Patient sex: M
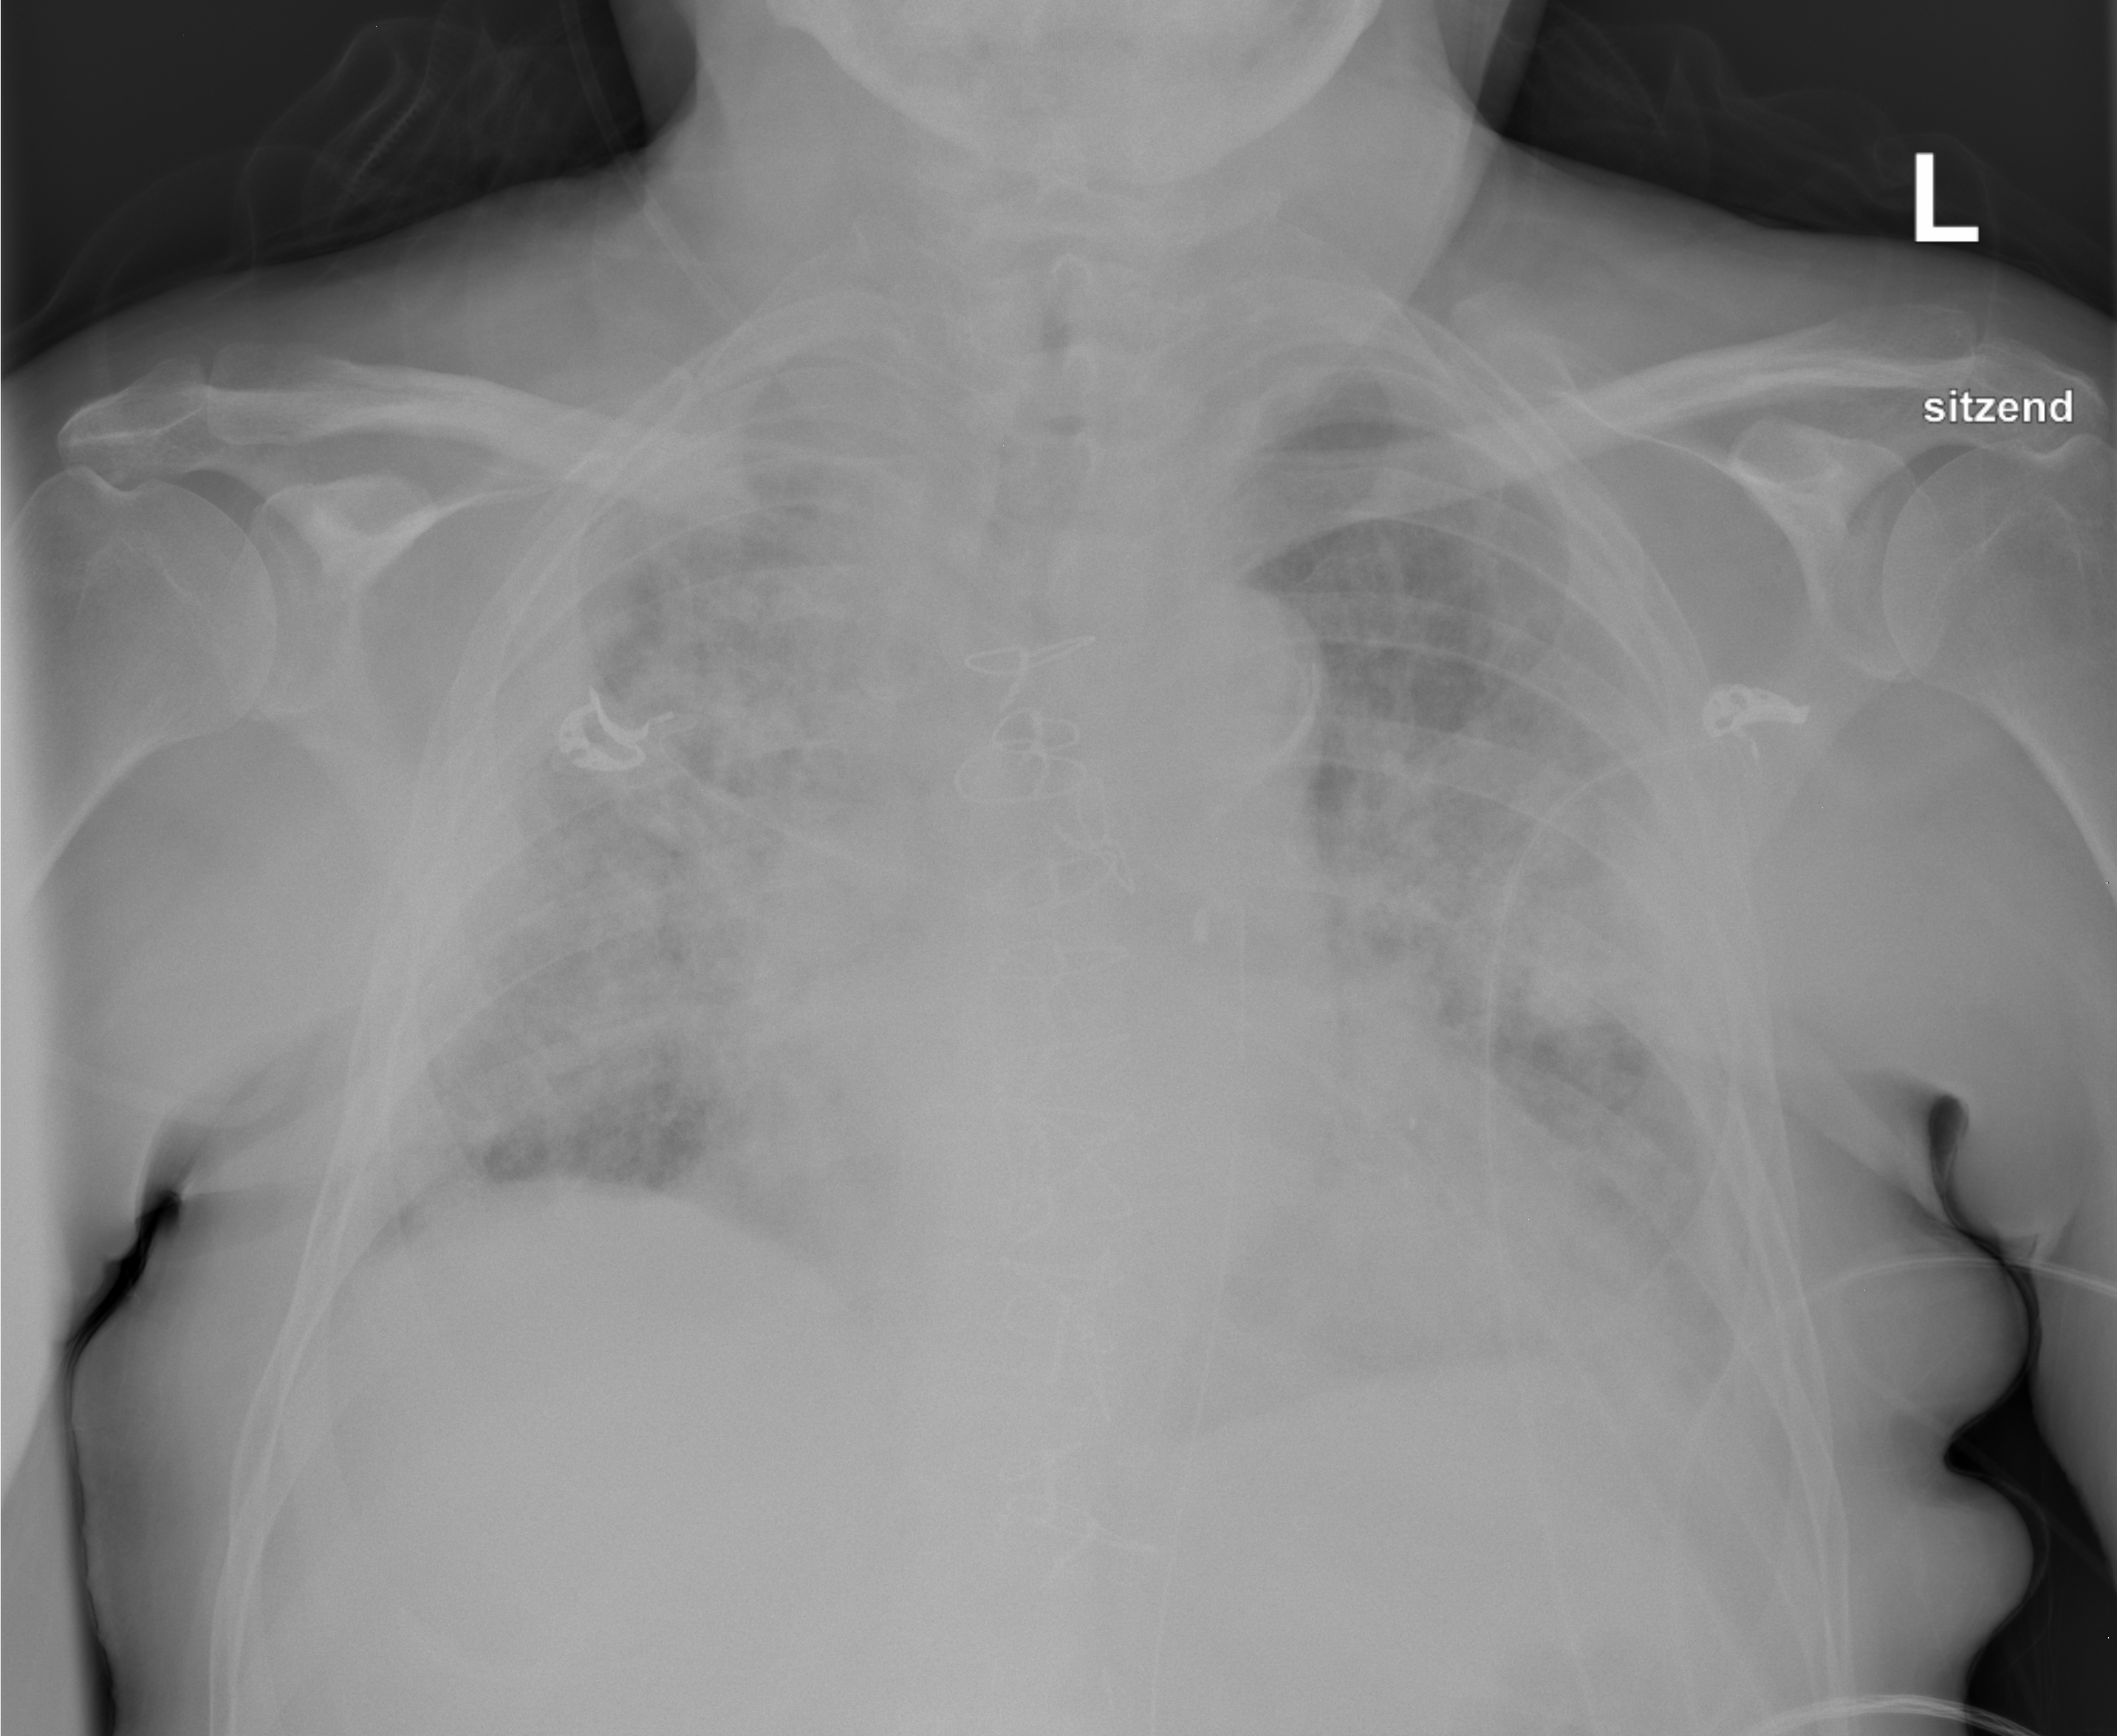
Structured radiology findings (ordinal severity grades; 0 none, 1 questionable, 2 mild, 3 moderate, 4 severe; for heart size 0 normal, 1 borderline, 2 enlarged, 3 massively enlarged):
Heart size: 2
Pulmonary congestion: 2
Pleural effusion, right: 2
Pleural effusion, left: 2
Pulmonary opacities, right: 3
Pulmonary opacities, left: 3
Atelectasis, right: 2
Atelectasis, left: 2